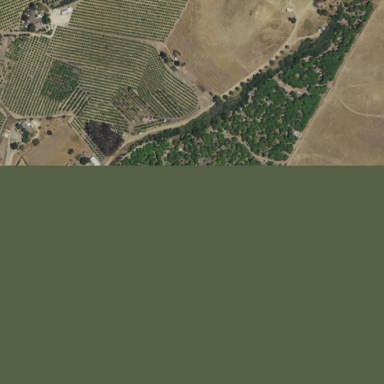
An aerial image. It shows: Orchard.